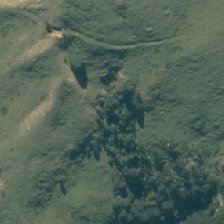
Land cover: manuka_kanuka